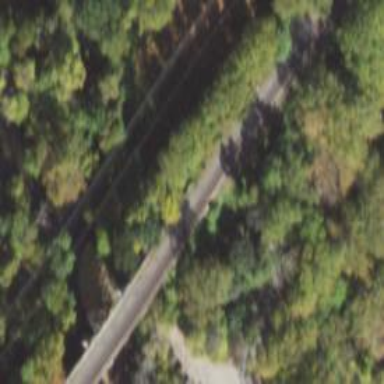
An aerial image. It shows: Bridge over railway line.